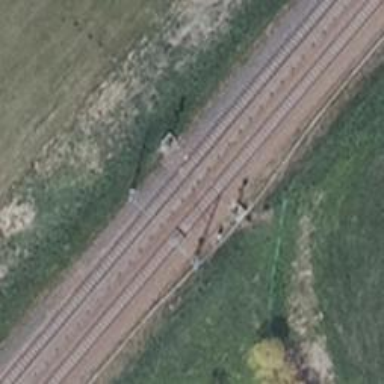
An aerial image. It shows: Light signal at railway crossing.